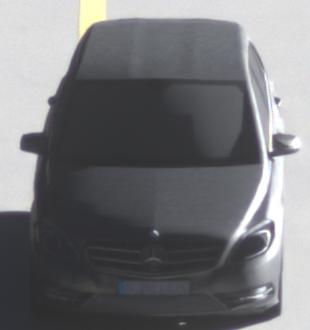
Make: Mercedes-Benz
Model: B 180 BlueEFFICIENCY
Detailed model: B-Class (246)
Model produced from: 2011/11
Model produced until: 2012/10
Doors: 5
Color: gray
Road condition: dry road
Daytime: morning or afternoon
Contrast: medium contrast